Question: '''
@Ajax.ActionLink("&nbsp","Delete", "FinancialIntermediary",
new { id = item.FinancialIntermediaryID },
new AjaxOptions { HttpMethod = "GET",
OnSuccess = "DeleteSuccessFI",
Confirm = "are you sure to perform the deletion." },
new { @class="classname" })
'''
css file is
'''
.classname
{
background-image:url('../../Images/delete.png');
}
'''
I used above code for setting the background image for delete.
By doing like this I can't avoid the text.It comes like this

I want only image on that place.Please help
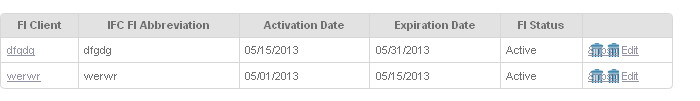
Answer: Instead of using ' ' just use a space:
'''
@Ajax.ActionLink(" ","Delete", "FinancialIntermediary", new { id = item.FinancialIntermediaryID }, new AjaxOptions { HttpMethod = "GET", OnSuccess = "DeleteSuccessFI", Confirm = "are you sure to perform the deletion." },new { @class="classname" })
'''
You'd also need to make some space for your element so the background-image can be shown:
'''
.classname
{
background-image:url('../../Images/delete.png');
display: inline-block;
width: 20px; /* adjust as necessary */
height: 10px;/* adjust as necessary */
}
'''